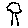
Label: tree